Aerial crown-view tile of a tropical tree (Barro Colorado Island, Panama), acquired 20241014:
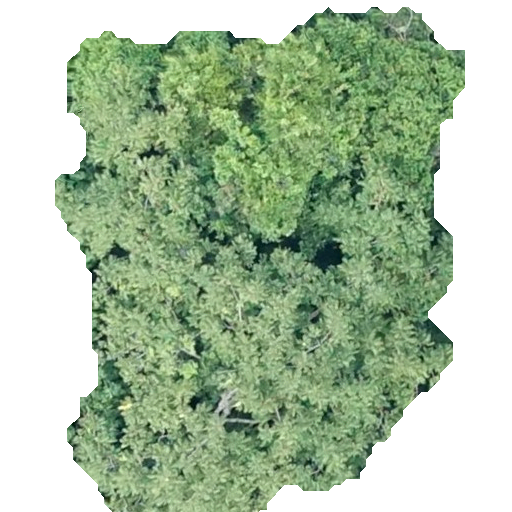
Species: Spondias radlkoferi
GBIF accepted scientific name: Spondias radlkoferi
Crown area: 255.811 m²